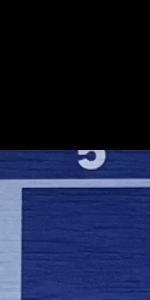
Label: Empty